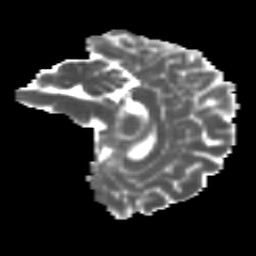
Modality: MD
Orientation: sagittal
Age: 18
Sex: male
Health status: ill
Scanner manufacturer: ge
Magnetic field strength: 3 T
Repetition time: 6.752 s
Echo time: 0.079 s